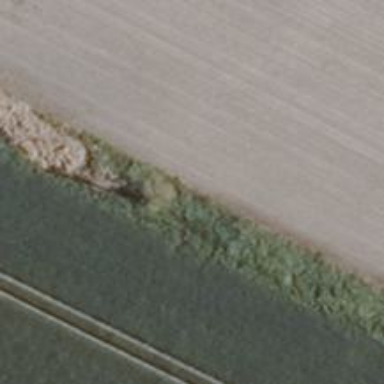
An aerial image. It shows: Power pole.